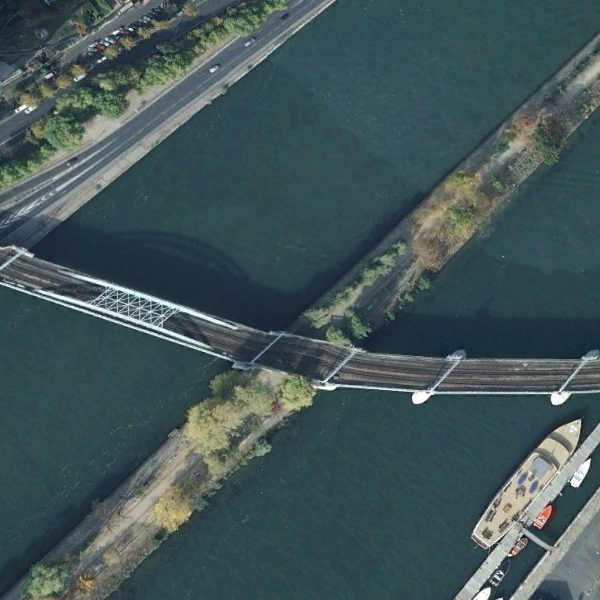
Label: Bridge